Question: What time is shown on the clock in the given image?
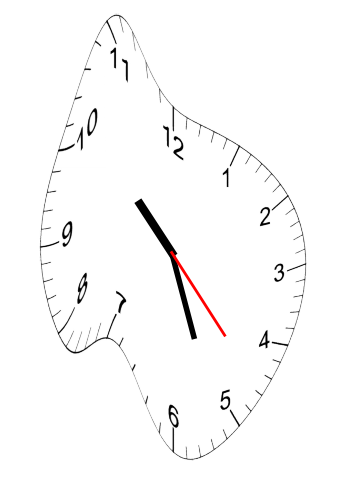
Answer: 10:26:23